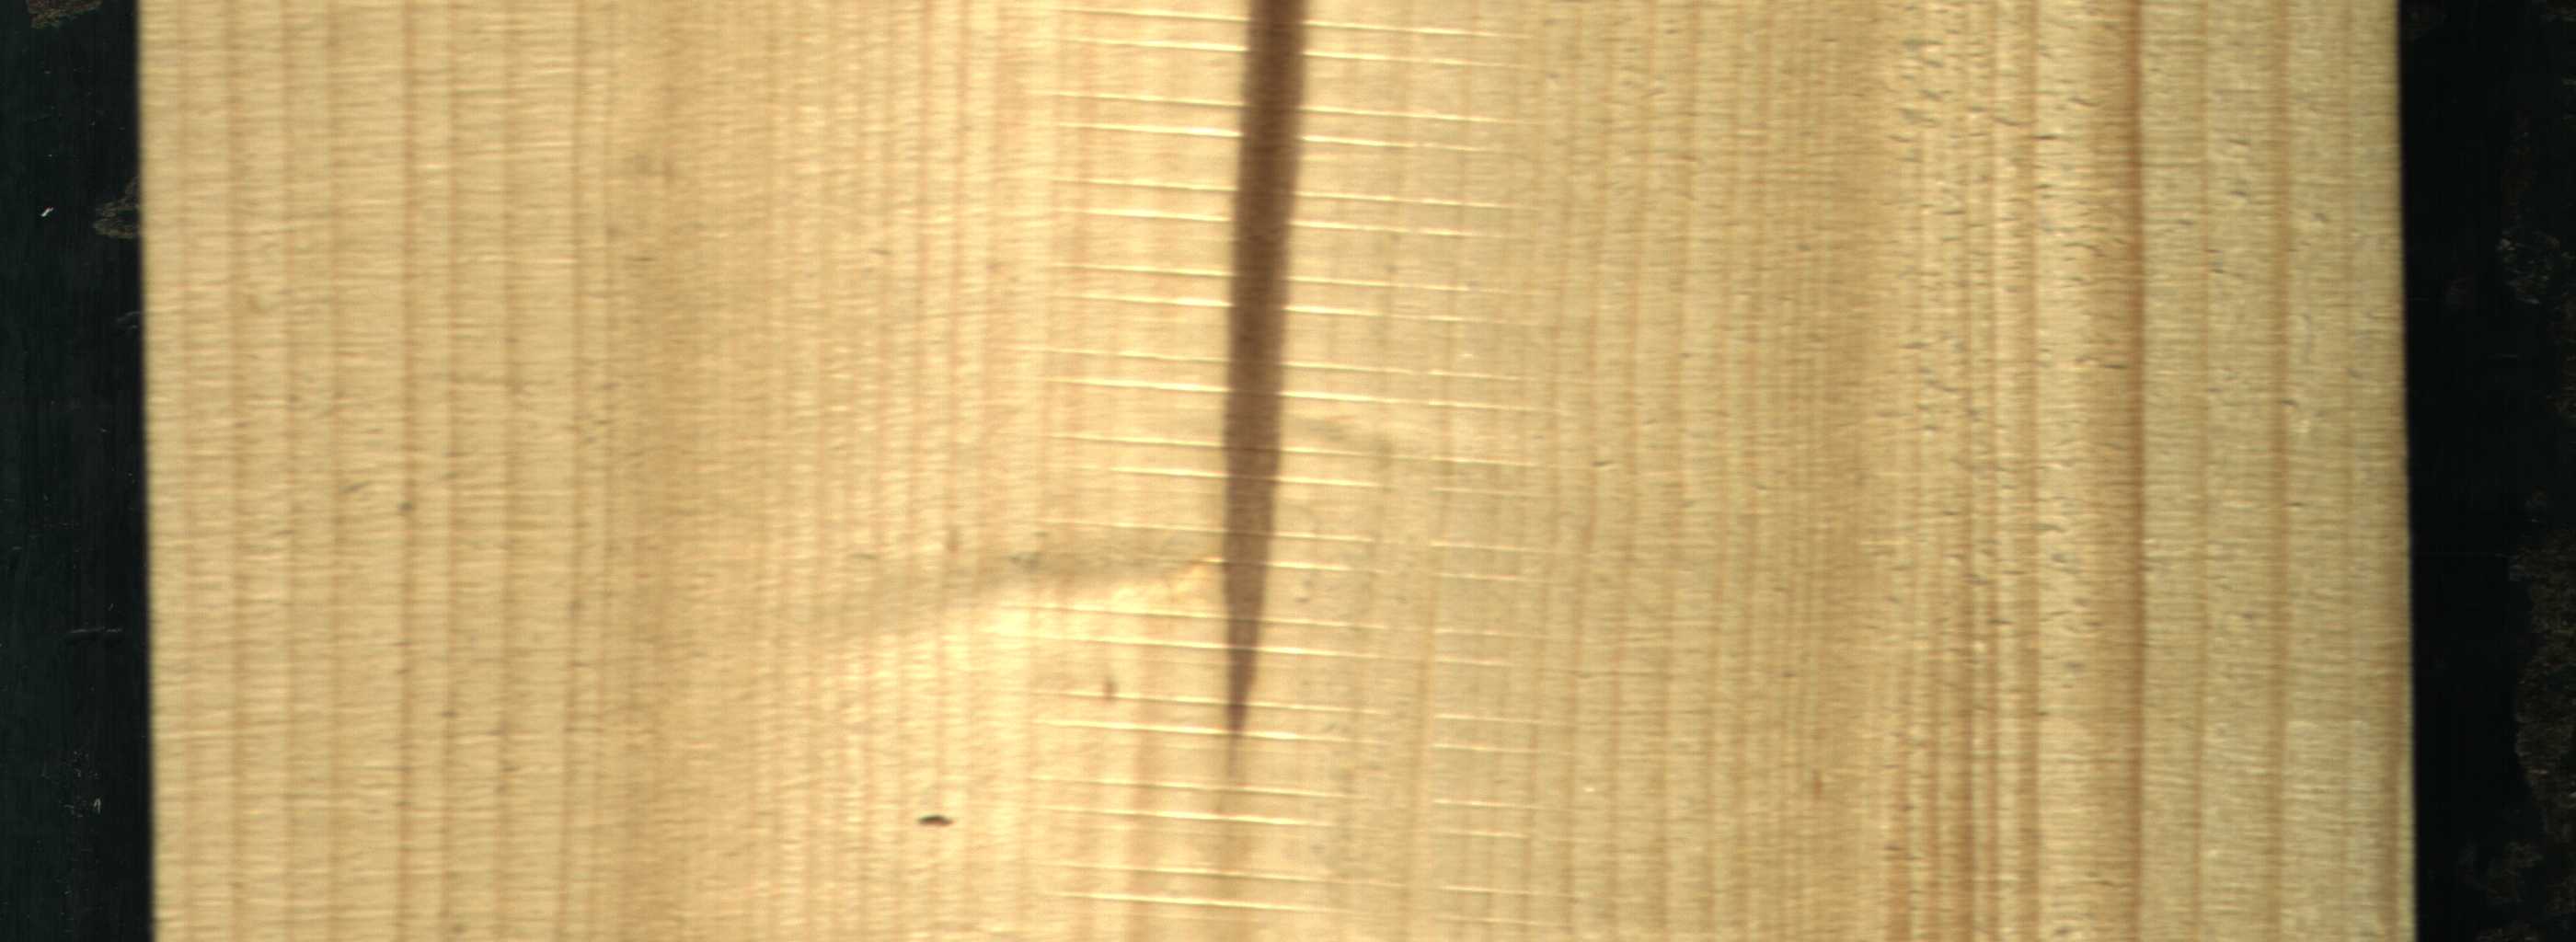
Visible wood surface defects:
Quartzity